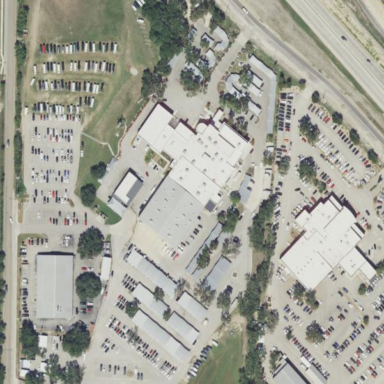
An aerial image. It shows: Building housing car shop.